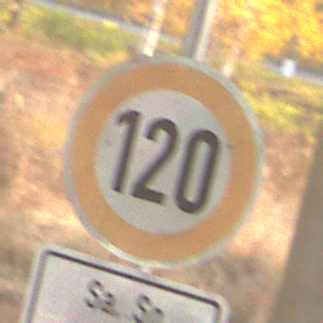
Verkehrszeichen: Geschwindigkeit120
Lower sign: ZeitangabenMitBeschraenkungAufWochentage9
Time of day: SunriseSunset
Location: Roofed (Suburban)
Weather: Clear
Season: NotSpecified
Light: Natural